Question: I'm looking for a way that I can get list of connected joysticks via VBScript just like in the picture below (I mean the order of them is highly important):

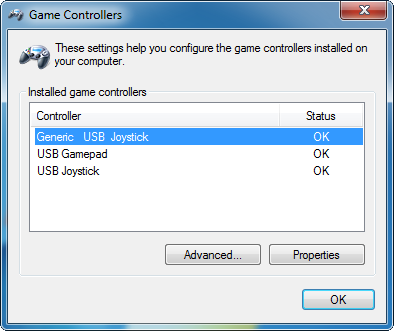
Answer: Here is the code to do that... hard to find on net...
'''
strComputer = "." Set objWMIService = GetObject("winmgmts:" _ &
"{impersonationLevel=impersonate}!\" & strComputer & "oot\cimv2")
Set colItems = objWMIService.ExecQuery("Select * from
Win32_PnPEntity")
For Each objItem in colItems
Wscript.Echo "Class GUID: " & objItem.ClassGuid
Wscript.Echo "Description: " & objItem.Description
Wscript.Echo "Device ID: " & objItem.DeviceID
Wscript.Echo "Manufacturer: " & objItem.Manufacturer
Wscript.Echo "Name: " & objItem.Name
Wscript.Echo "PNP Device ID: " & objItem.PNPDeviceID
Wscript.Echo "Service: " & objItem.Service
Next
'''
Hope <URL> helps